Question: I'm trying to change the TCP Port timeout on my Ubuntu VM in Azure, and am following <URL> to do so, however I seem to get stuck at Step 8 where I have to type the following command:
'Get-AzureRmVM -Name "digitron" -ResourceGroup "DIGITRON-RG" | Get-AzureRmPublicIpAddress'
Where it spits back the following error:
> Get-AzureRmPublicIpAddress : The Resource 'Microsoft.Network/publicIPAddresses/digitron' under resource group
'DIGITRON-RG' was not found.
StatusCode: 404
ReasonPhrase: Not Found
OperationID : '5031da35-262c-4e1a-a85b-885a6a0fd36c'
At line:1 char:63
+ ... "digitron" -ResourceGroup "DIGITRON-RG" | Get-AzureRmPublicIpAddress
+ ~~~~~~~~~~~~~~~~~~~~~~~~~~
+ CategoryInfo : CloseError: (:) [Get-AzureRmPublicIpAddress], NetworkCloudException
+ FullyQualifiedErrorId : Microsoft.Azure.Commands.Network.GetAzurePublicIpAddressCommand
What's strange here is if I run the command Get-AzureRmVm, the powershell will spit back:
> ResourceGroupName Name Location VmSize OsType NIC ProvisioningState
DIGITRON-RG digitron eastus Standard_DS2_v2 Linux digitron727 Succeeded
Now reading the error makes me think that the VM itself has no public IP address, but I've set it in the Azure Portal as seen in this image (where it says 40.71.98.172 etc):

Why is the Powershell giving me this error?
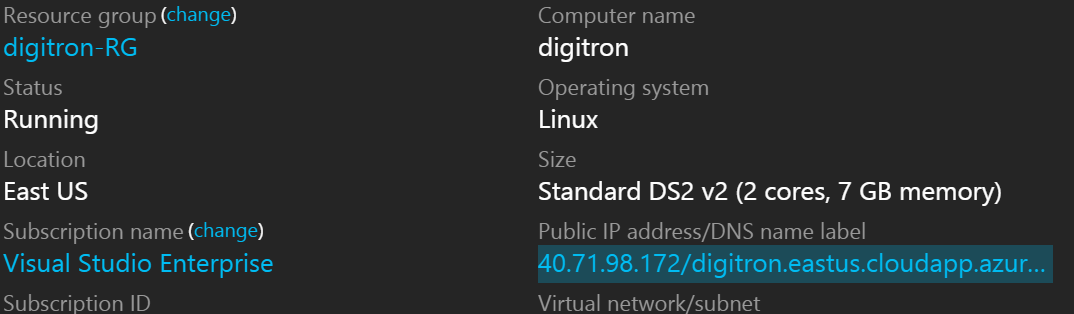
Answer: > The Resource 'Microsoft.Network/publicIPAddresses/digitron' under
resource group 'DIGITRON-RG' was not found.
Because 'Get-AzureRmPublicIpAddress' can't get the right parameter, this error means the resource can't find in DIGITRON-RG. For test, we can use Get-AzureRmResource to test the resource exist or not:
'''
PS > Get-AzureRmResource | ?{$_.name = "digitron"}
'''
By the way, the command <URL>
'''
PS > Get-AzureRmPublicIpAddress -Name "jason-ip" -ResourceGroupName "jason"
Name : jason-ip
ResourceGroupName : jason
Location : eastus
Id : /subscriptions/5xxxxabb-222b-49c3-9488-0361e29a7b15/resourceGroups/jason/providers/Microsoft.Network/publicIPAddresses/jason-ip
Etag : W/"5a7200b2-7c2b-4c7a-be27-0bbb7c8f4665"
ResourceGuid : 32xxxf-750a-46a4-abda-c25xxx2b64
ProvisioningState : Succeeded
Tags :
PublicIpAllocationMethod : Dynamic
IpAddress : 13.92.255.103
PublicIpAddressVersion : IPv4
IdleTimeoutInMinutes : 30
IpConfiguration : {
"Id": "/subscriptions/5xxxxb-222b-49c3-9xx8-0361e29a7b15/resourceGroups/jason/providers/Microsoft.Network/networkInterfaces/jason647/ipConfigurations/ipconfig1"
}
DnsSettings : null
'''
We can use this command to get the public IP direct, and increase the timrout to 30 minutes.